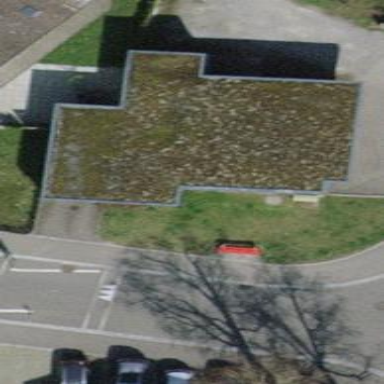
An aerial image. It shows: Service building.